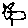
Label: cat